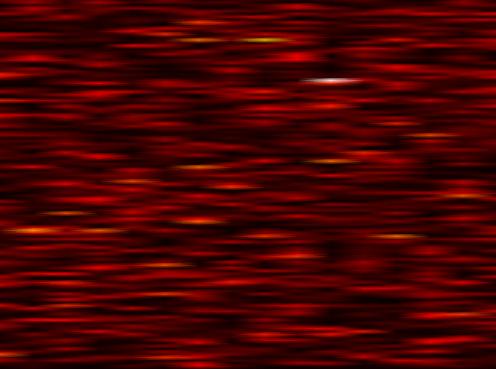
Label: FBMC